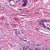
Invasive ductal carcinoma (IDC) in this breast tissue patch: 0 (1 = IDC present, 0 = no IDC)